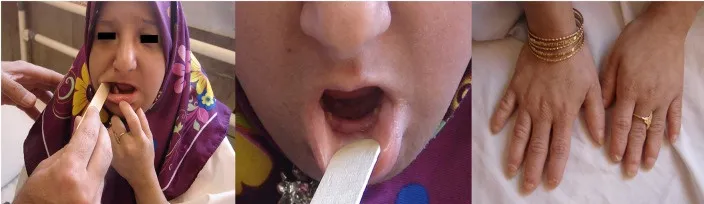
Left picture shows the frontal view of the patient showing microcephaly, prominent nose (wide bridge, broad root, columella under ala nasi), Middle picture shows Oligodontia, Right picture shows the Generalized brachydactyly (A written consent was obtained from the patient's parents to publish this image).
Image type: endoscopy (arthroscopy)